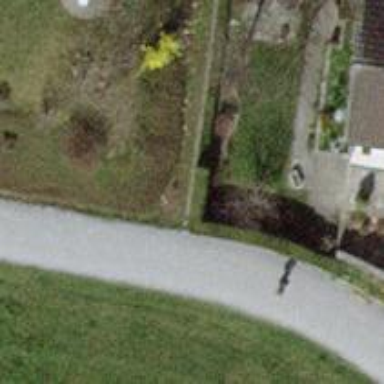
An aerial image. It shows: Hedge barrier.